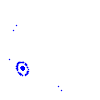
Particle: electron